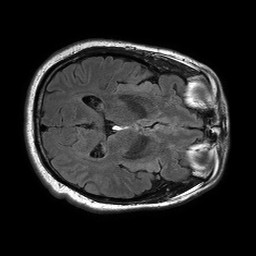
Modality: FLAIR
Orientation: axial
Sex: male
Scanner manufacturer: philips
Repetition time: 11 s
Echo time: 0.125 s